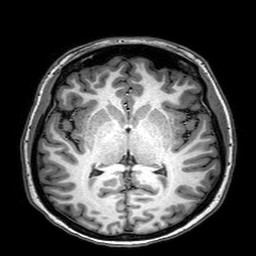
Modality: T1w
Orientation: coronal
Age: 25
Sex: female
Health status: healthy
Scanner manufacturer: philips
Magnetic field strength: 3 T